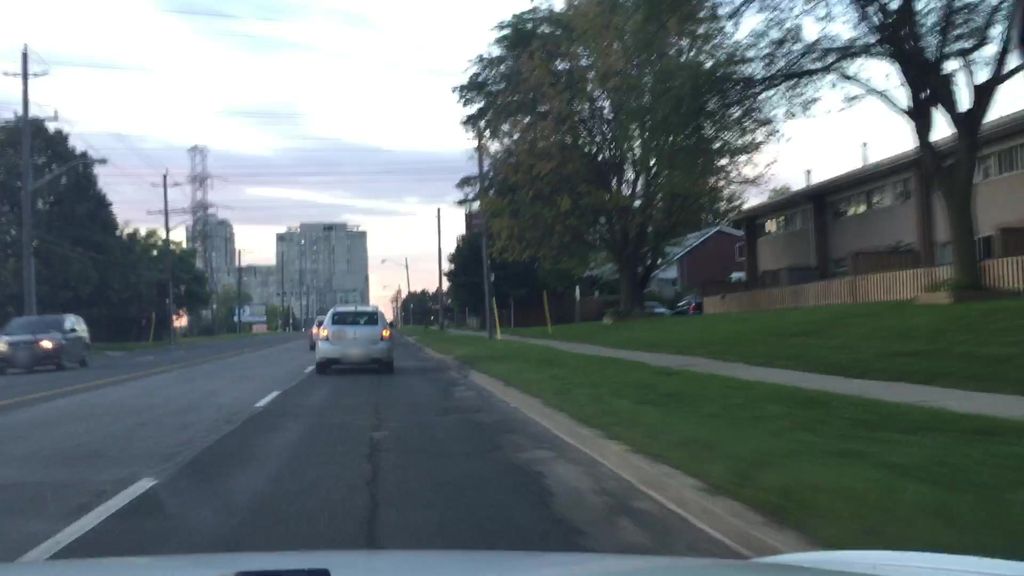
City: toronto